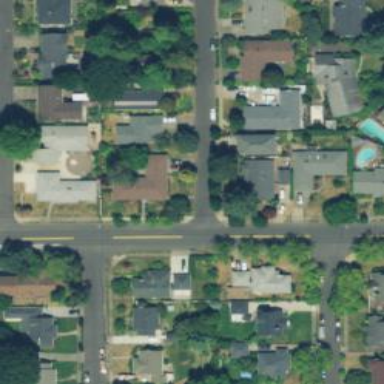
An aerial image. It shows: Residential road with sidewalk on the left.